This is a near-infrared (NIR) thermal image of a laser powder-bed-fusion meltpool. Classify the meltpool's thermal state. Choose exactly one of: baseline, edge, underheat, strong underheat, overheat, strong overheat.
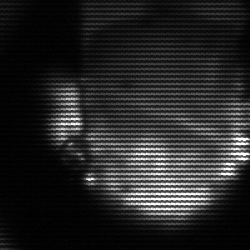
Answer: baseline